Brain MRI, t2w sequence, axial 2D slice.
Patient: age 35, sex F, weight 95 kg, height 1.95 m
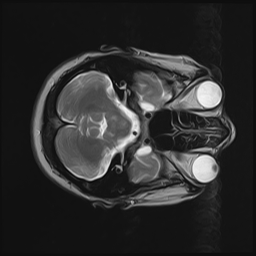